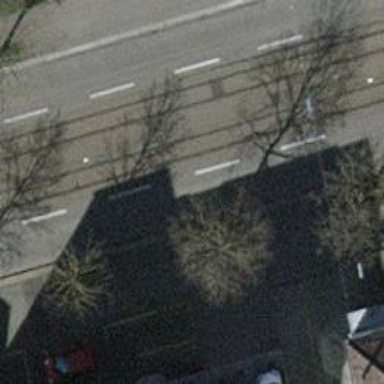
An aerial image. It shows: Tree-lined avenue.